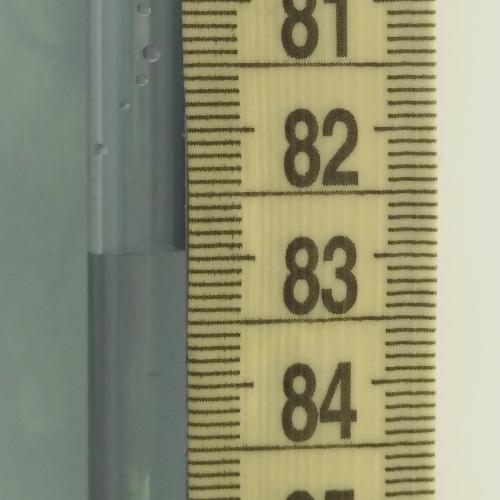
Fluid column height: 82.9 cm